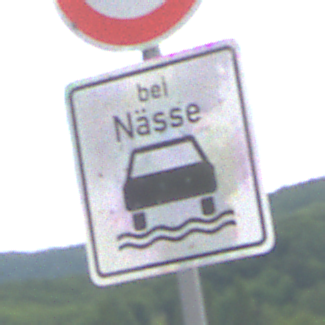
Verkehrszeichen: BeiNaesse
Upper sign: Geschwindigkeit60
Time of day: Midday
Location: Outdoor (RoadRail)
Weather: PartlyCloudy
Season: NotSpecified
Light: Natural